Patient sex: M
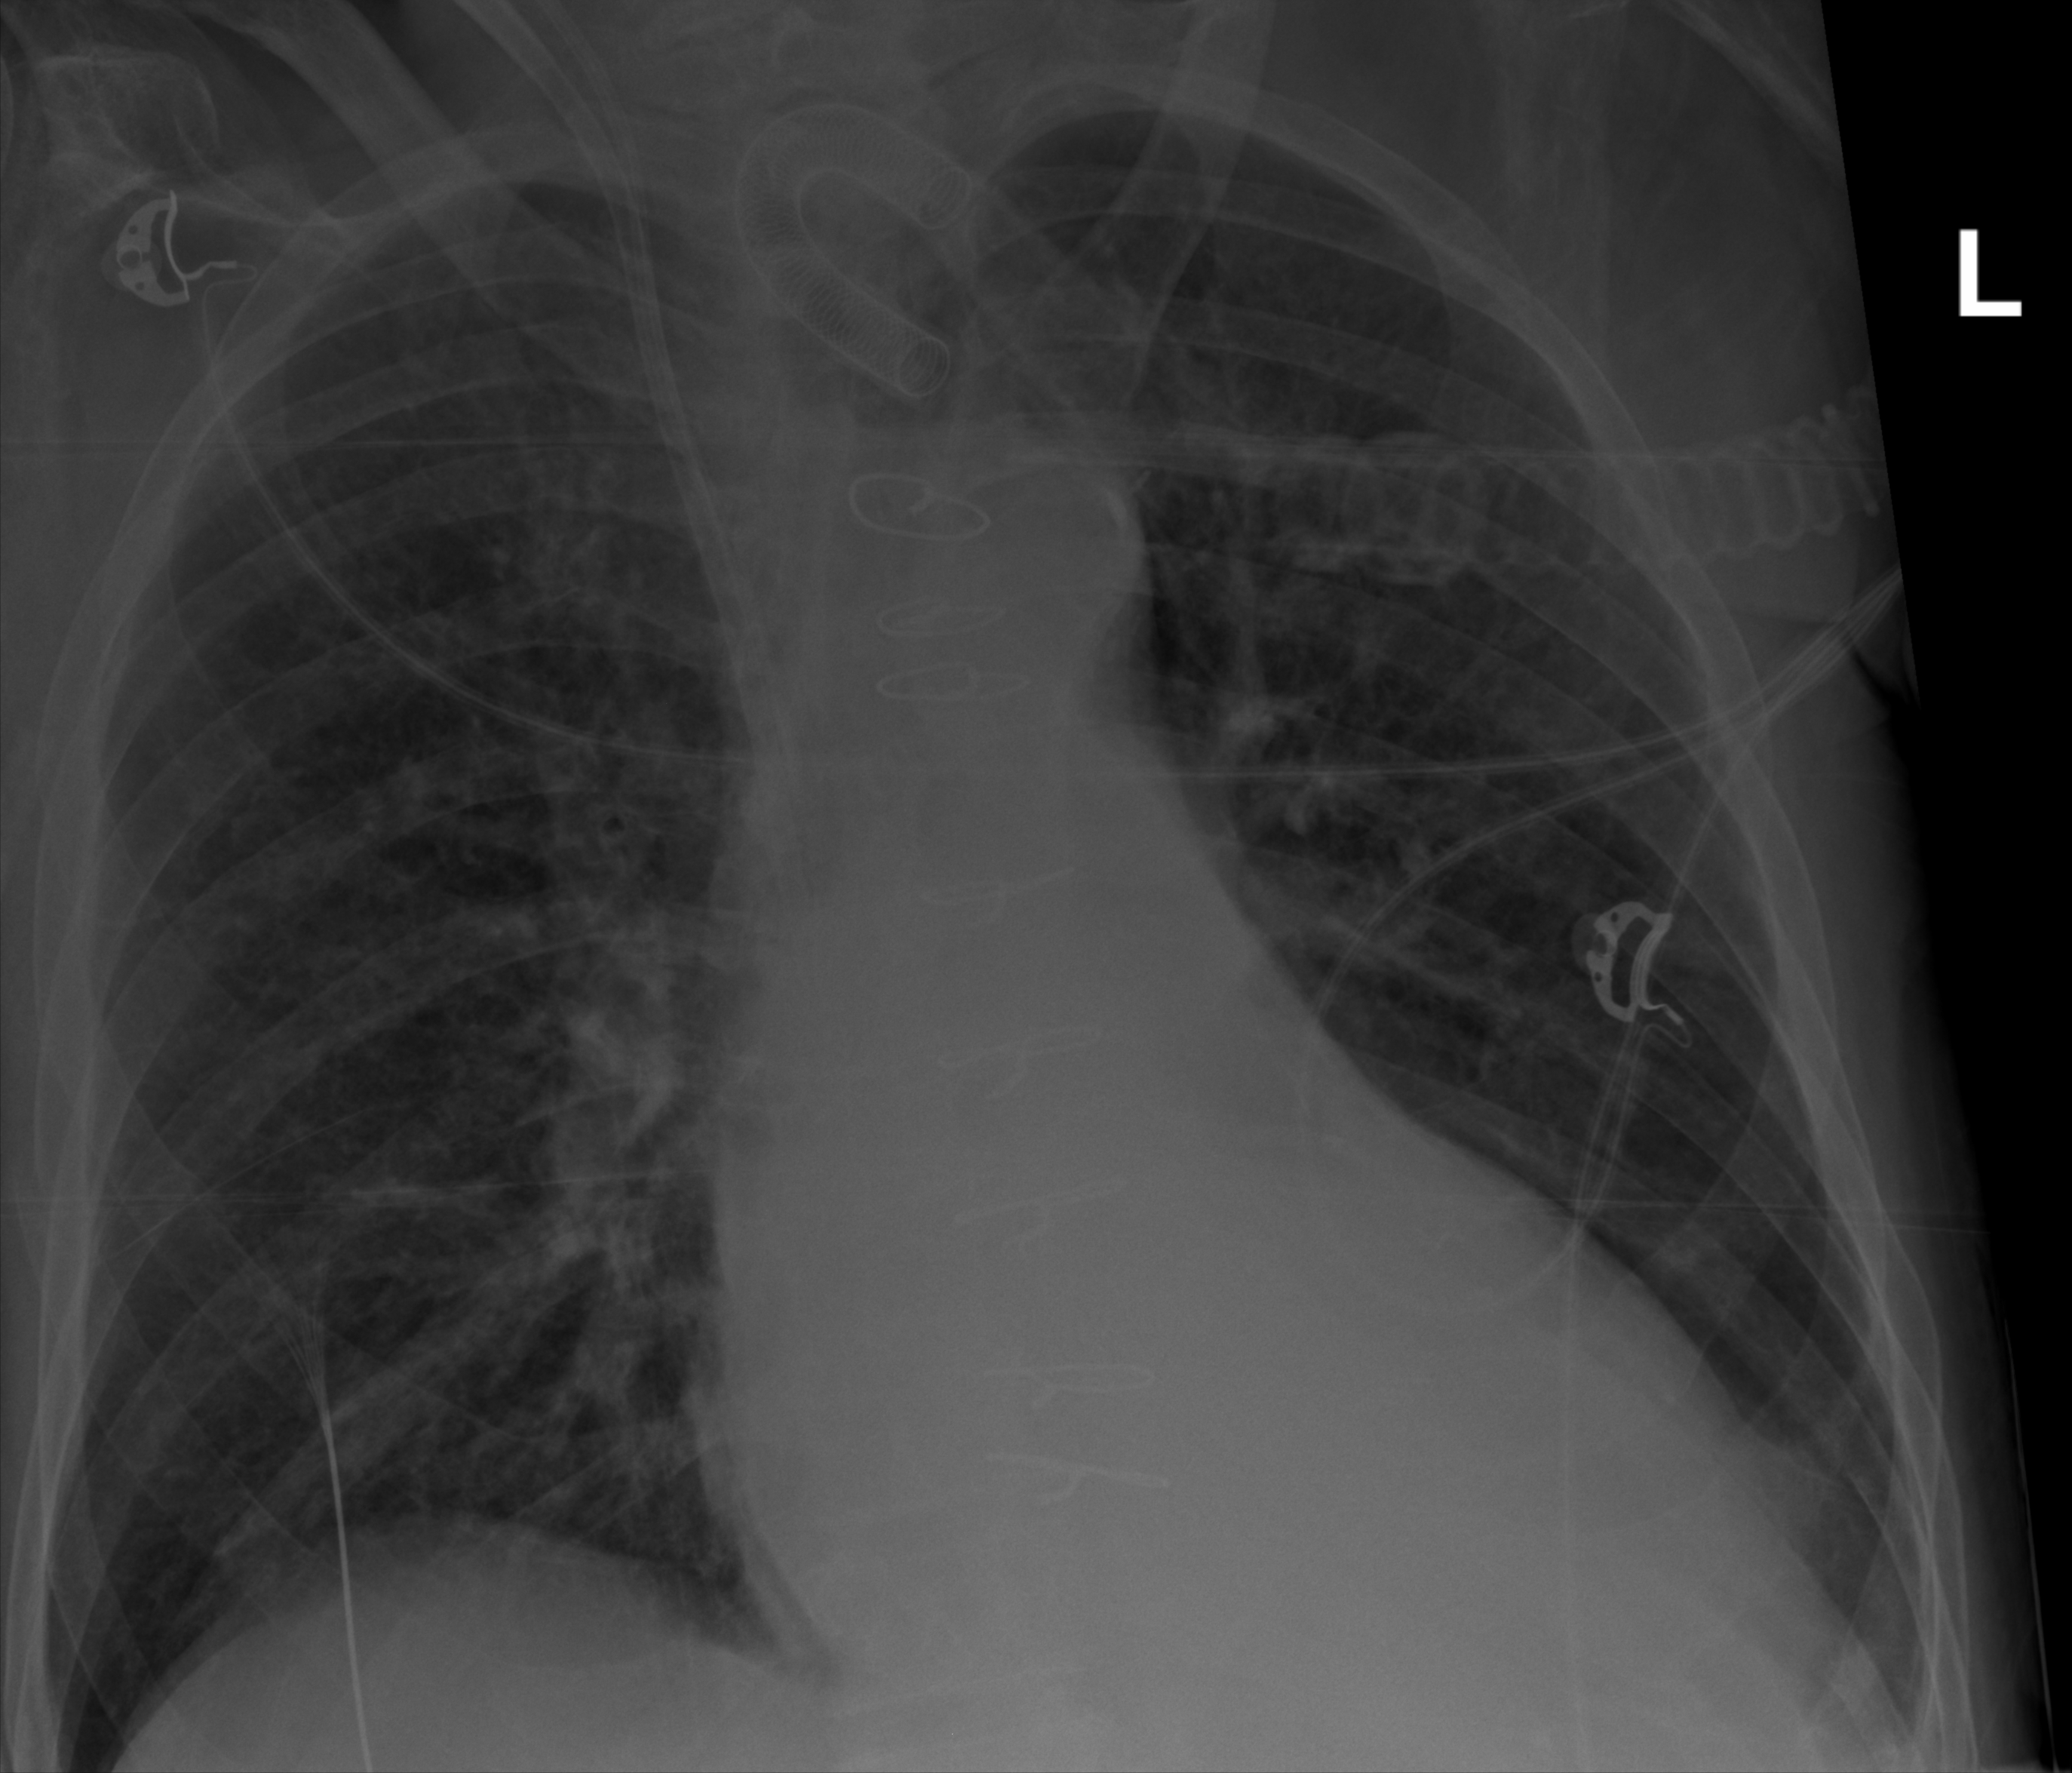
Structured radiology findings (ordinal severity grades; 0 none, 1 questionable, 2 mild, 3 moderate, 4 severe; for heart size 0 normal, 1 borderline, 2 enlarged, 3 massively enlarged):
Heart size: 2
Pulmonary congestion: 2
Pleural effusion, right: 0
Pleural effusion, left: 0
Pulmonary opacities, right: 0
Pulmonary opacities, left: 0
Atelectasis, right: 0
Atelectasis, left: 2